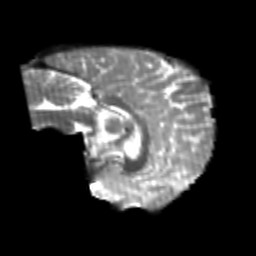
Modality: T2w
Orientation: sagittal
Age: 21
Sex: male
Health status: healthy
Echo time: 0.074 s